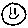
Label: smiley face